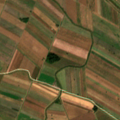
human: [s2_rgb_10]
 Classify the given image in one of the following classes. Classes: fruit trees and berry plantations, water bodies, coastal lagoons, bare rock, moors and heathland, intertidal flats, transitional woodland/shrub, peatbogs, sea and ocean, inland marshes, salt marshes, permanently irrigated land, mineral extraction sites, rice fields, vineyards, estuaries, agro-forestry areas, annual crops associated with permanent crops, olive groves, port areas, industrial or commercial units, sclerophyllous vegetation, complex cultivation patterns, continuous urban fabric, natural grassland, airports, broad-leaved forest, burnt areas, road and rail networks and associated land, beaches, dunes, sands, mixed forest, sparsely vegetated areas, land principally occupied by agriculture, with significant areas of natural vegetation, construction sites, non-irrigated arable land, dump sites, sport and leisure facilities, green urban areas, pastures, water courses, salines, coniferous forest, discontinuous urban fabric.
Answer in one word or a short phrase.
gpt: non-irrigated arable land